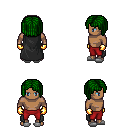
a pixel art fantasy rpg character, male body template, human, dark skin, black cape, red pants, green pageboy hairstyle, gold gloves, white slippers, four views (front, back, left, right), 2x2 character sprite sheet, small pixel art, hard edges, no anti-aliasing